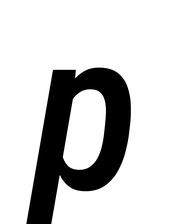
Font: Roboto-Italic_Condensed_Medium_Italic